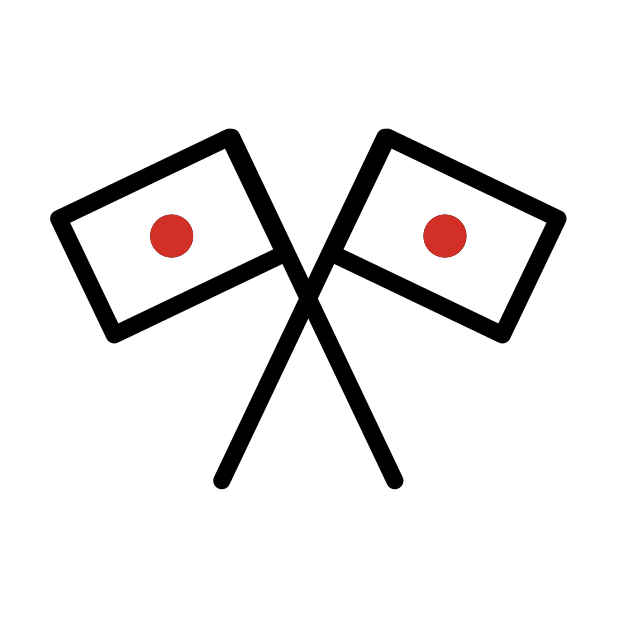
crossed flags